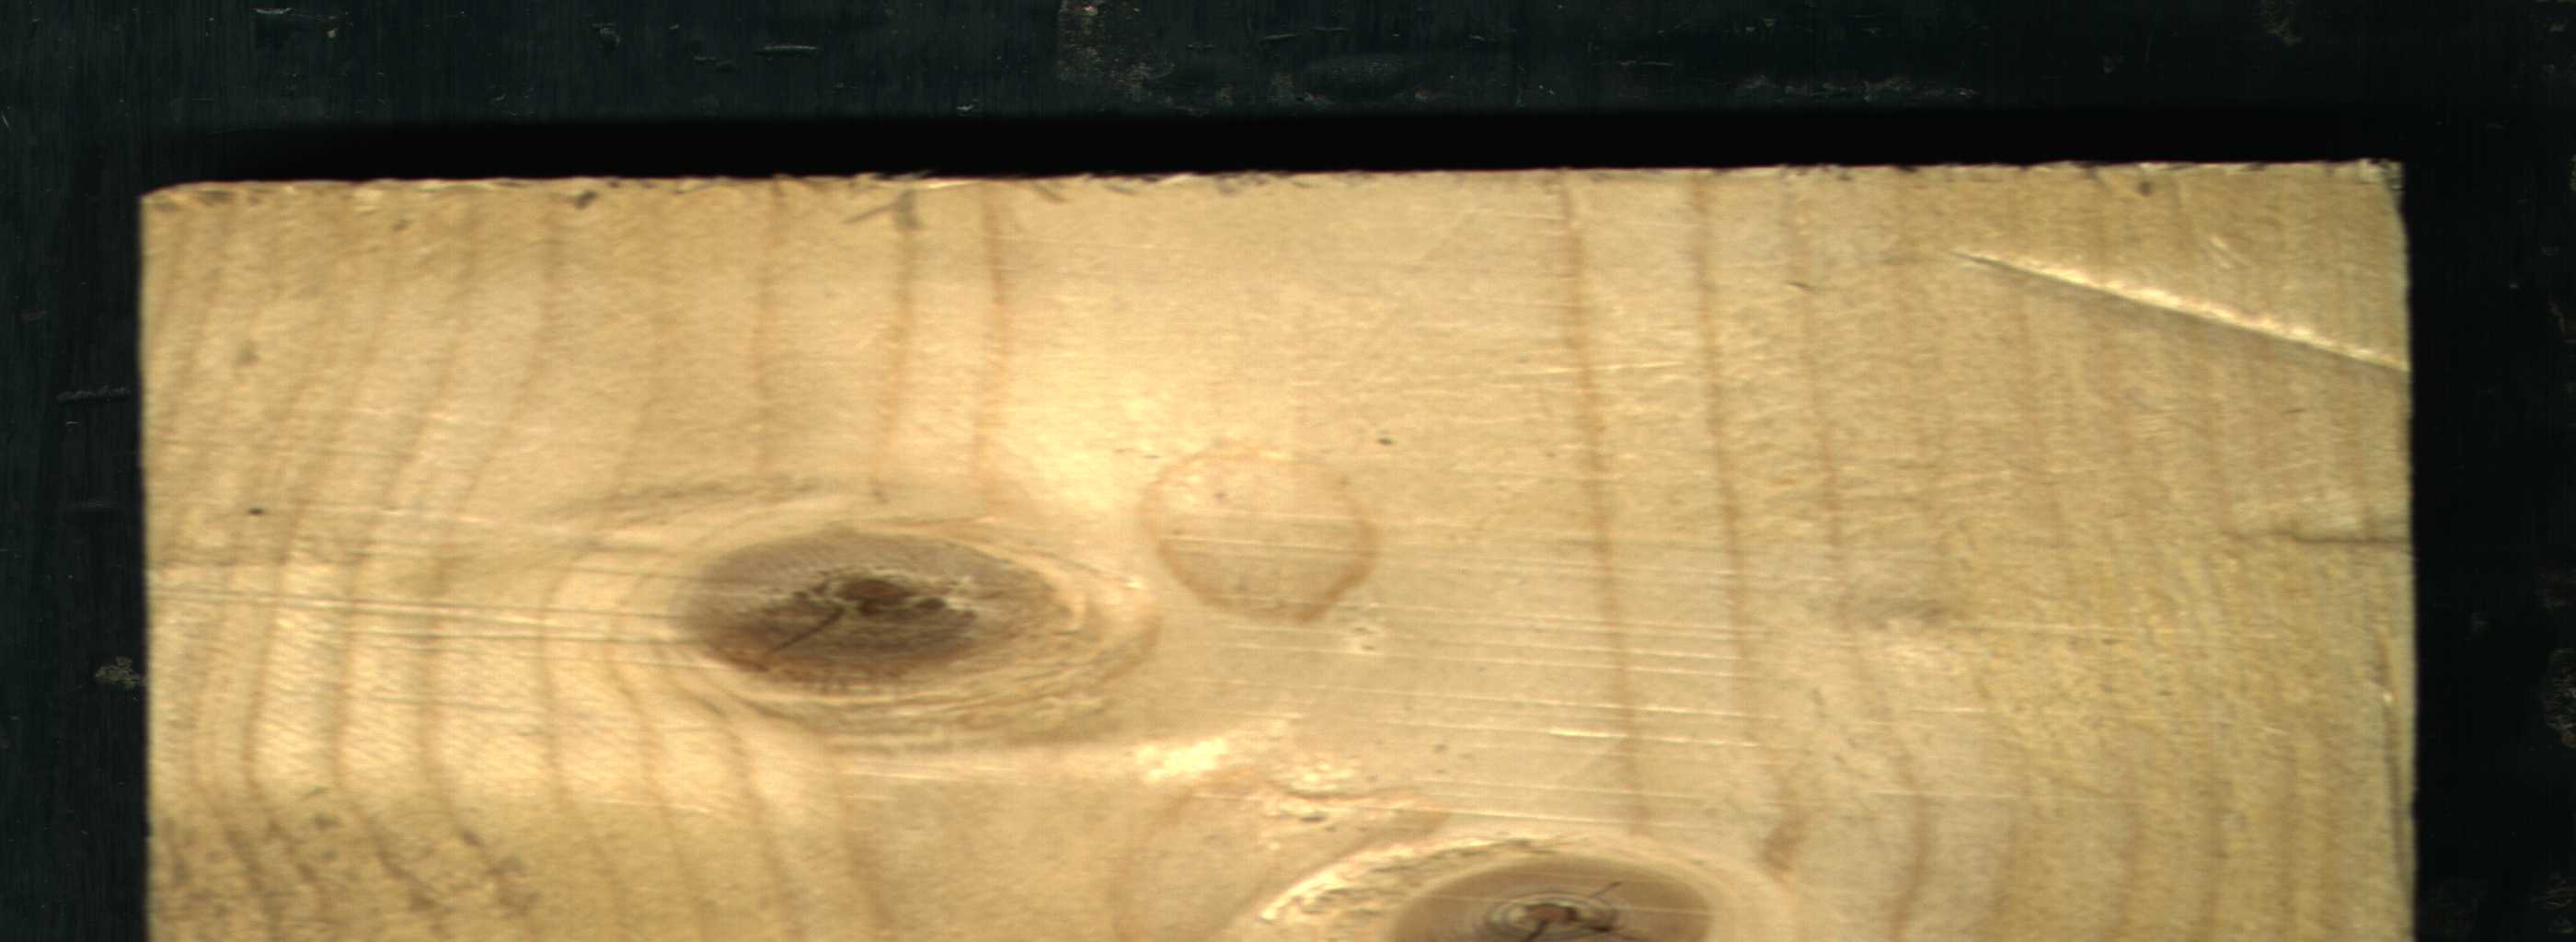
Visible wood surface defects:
knot_with_crack
Live_Knot
Live_Knot